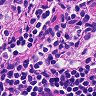
Metastatic tissue present: no